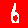
Digit: 6